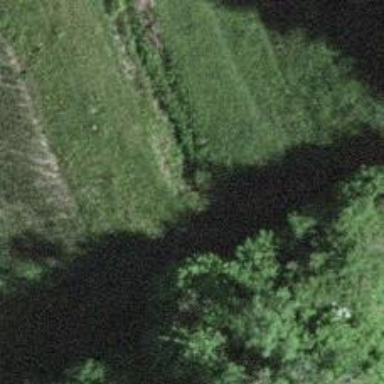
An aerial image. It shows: Culvert tunnel.